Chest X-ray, PA view. Patient: 61 years old, sex F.
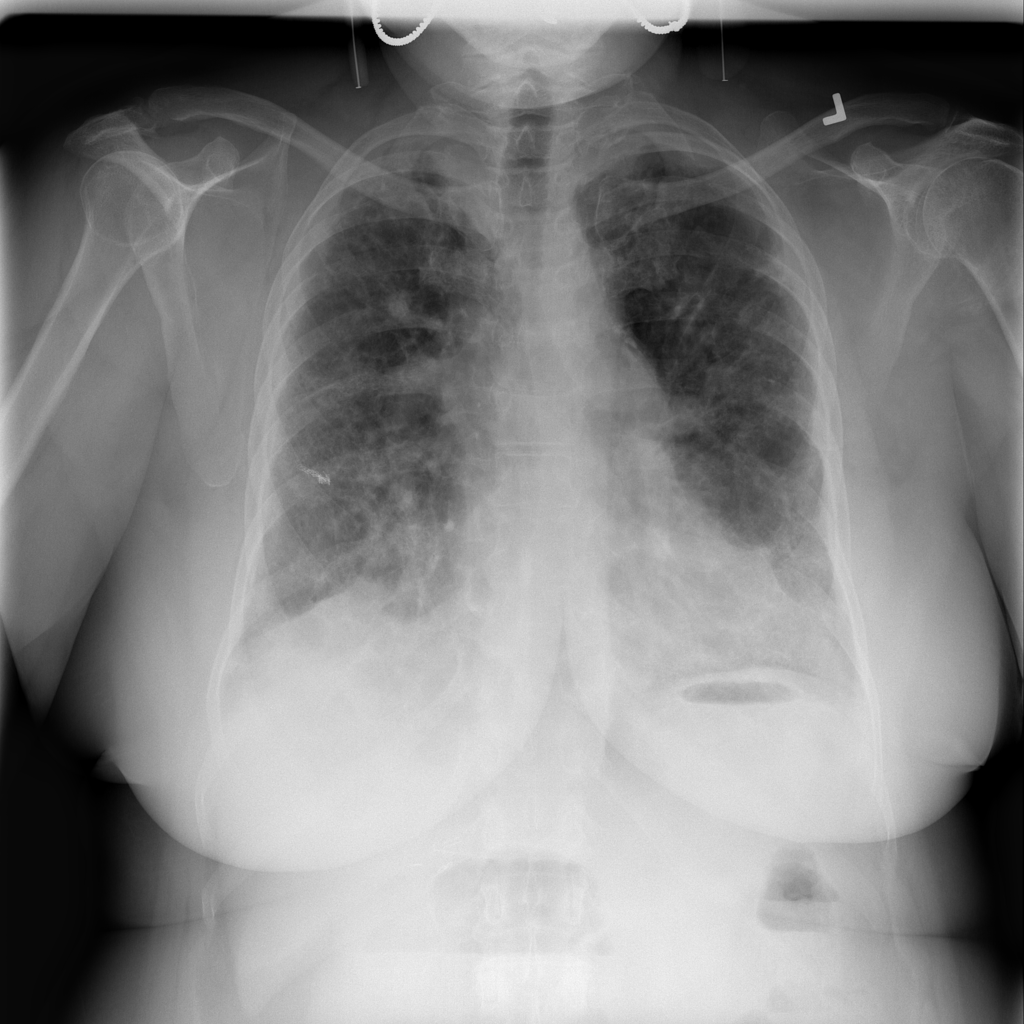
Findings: No Finding